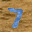
Label: 7